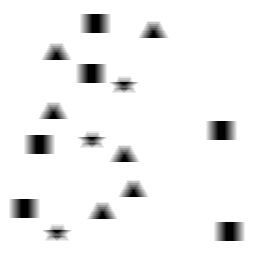
Squares: 6
Triangles: 6
Stars: 3
Total shapes: 15